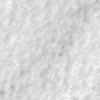
Label: no_change